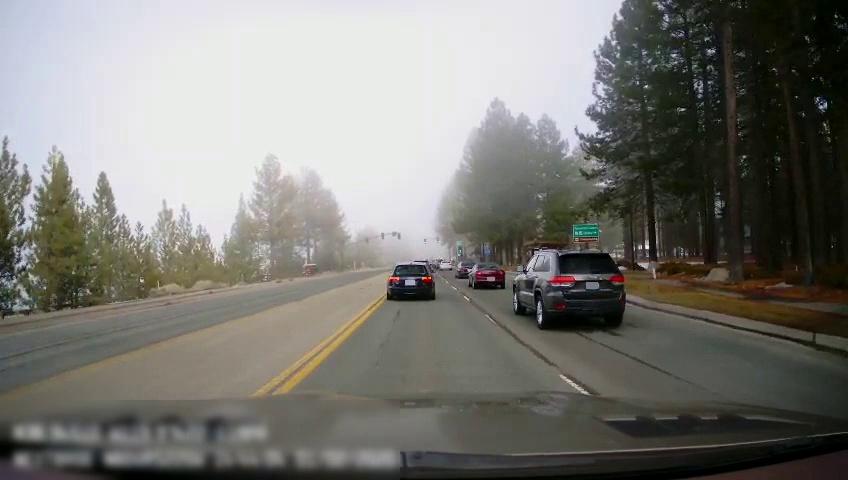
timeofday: Day
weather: Sunny
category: Drivable Space
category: Vehicles | Car
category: Vehicles | Car
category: Vehicles | SUV
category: Vehicles | Car
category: Vehicles | Car
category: Lanes | Opposite Lane
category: Lanes | Current Lane
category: Lanes | Current Lane
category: Traffic | Signs